Question: I have my values stored in javascript variables now,i want to assign those values to javascript array. Here i am posting the image for same

I want my array to be intialized with these variables values,since values in variables are generated dynamicaly, the are not static values.values in given variables are generated at run time, so i cant pre-intialze the array with the values, like i have done in the picture.
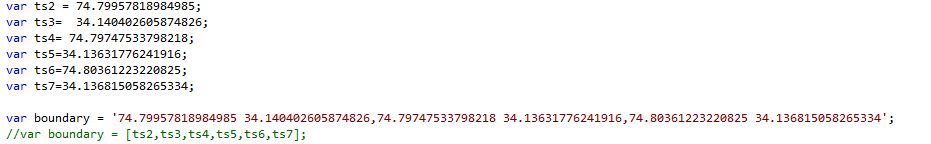
Answer: Instead of having
'''
var latlongs = boundary.split(",");
'''
You can just write
'''
var latlongs = boundary;
'''
Since the boundary is a properly initialized array and not a string (as you've commented out a line above)
This <URL> should be what you were asking for.
There's many different ways to cast numbers into strings and then concatenate those to one string. Since you already had the 'boundary' array, I thought it would be the simplest to just use '.join()' on that.
So, your code had a lot of unnecessary '}' closing brackets (line 108, 109, etc)
You ought to check your browser's console, for it had the error lines right there.
As for the string that we're trying to create, you never mentioned they had to be pairs of coordinates in the format of '1 2, 3 4, 5 6'
'''
var boundary = [ts2 + ' ' + ts3, ts4 + ' ' + ts5, ts6 + ' ' + ts7];
boundary = boundary.join();
'''
with removing the closing brackets, this works for me
- <URL>
And your <URL> reworked.